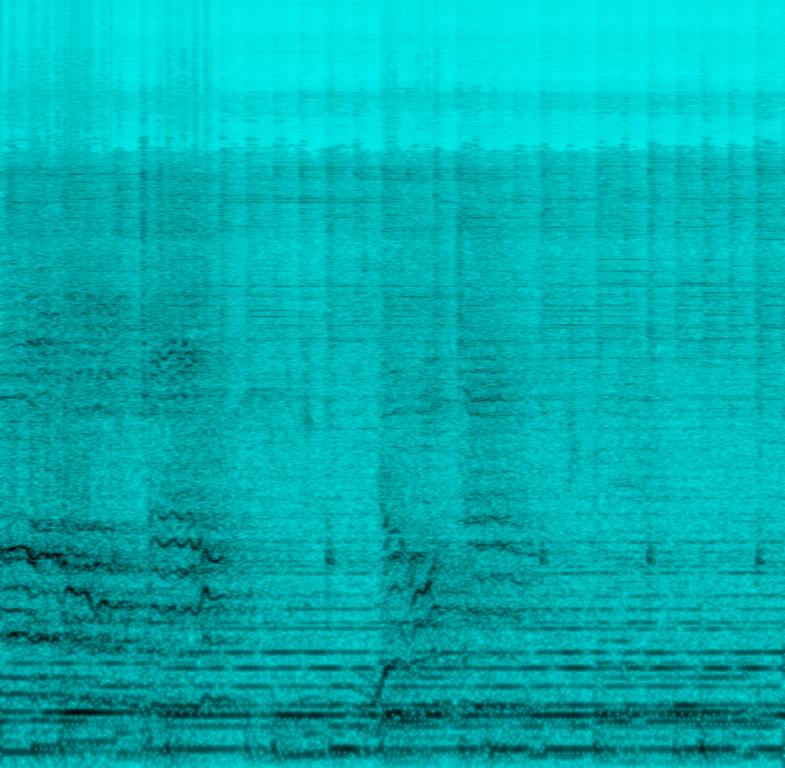
The low quality recording features a live performance of a folk rock song that consists of harmonizing vocals singing over shimmering hi hats, snappy rimshots, groovy bass guitar and acoustic rhythm guitar, followed by some crowd claps. It sounds messy, muddy and distorted, but still emotional and passionate too.